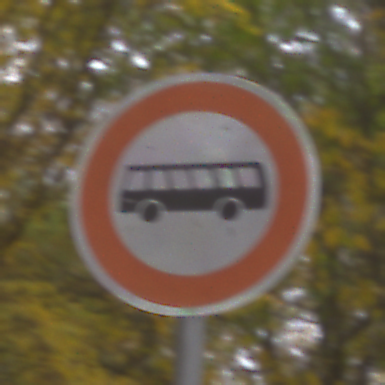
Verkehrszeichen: VerbotKraftomnibusse
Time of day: Midday
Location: Outdoor (Nature)
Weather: Overcast
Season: NotSpecified
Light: Natural